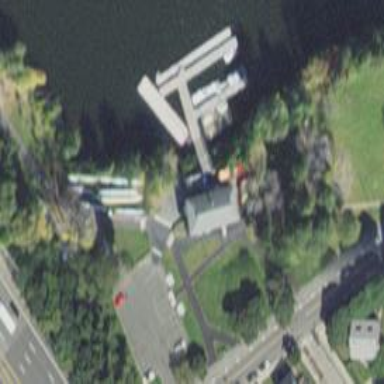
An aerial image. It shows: Boatyard located near waterway.